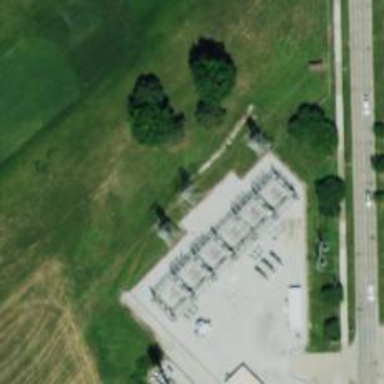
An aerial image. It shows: Lattice structure tower used for power transmission.